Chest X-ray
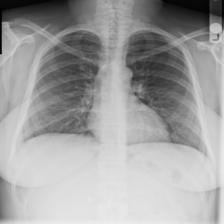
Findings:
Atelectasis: negative
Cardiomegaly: negative
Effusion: negative
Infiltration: negative
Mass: negative
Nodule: negative
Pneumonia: negative
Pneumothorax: negative
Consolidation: negative
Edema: negative
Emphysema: negative
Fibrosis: negative
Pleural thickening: negative
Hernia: negative